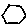
Label: hexagon